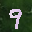
Label: 9